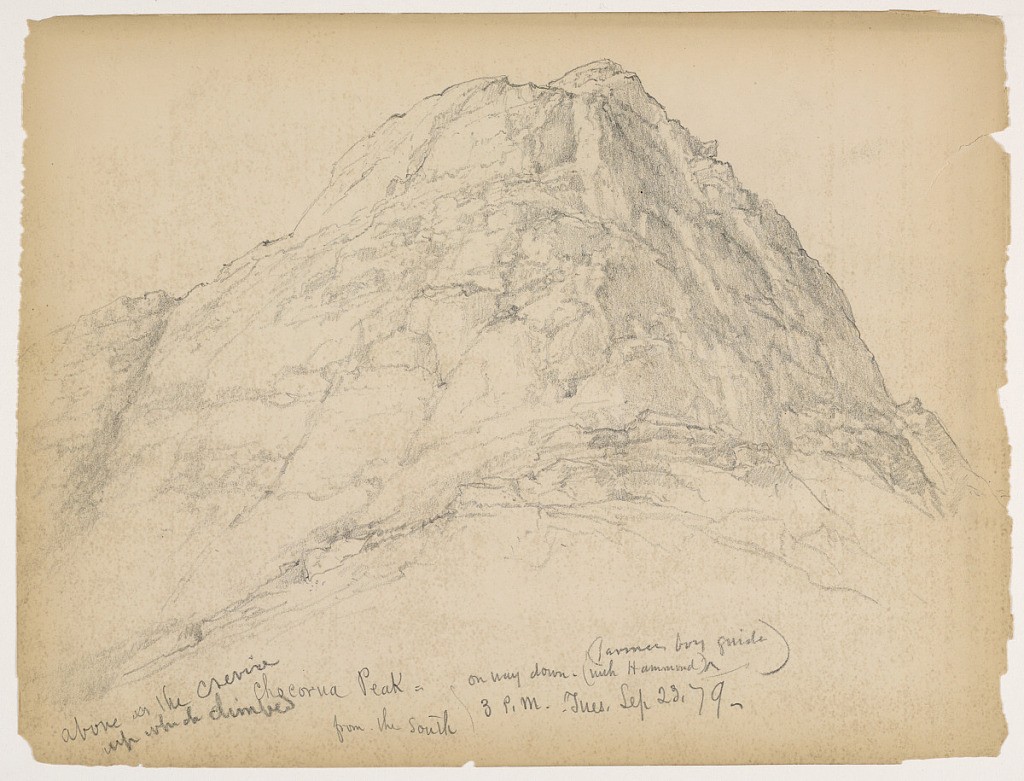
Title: Chocorua Peak from a South Shoulder
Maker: Daniel Huntington, American, 1816–1906
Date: September 23, 1879
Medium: Graphite on cream wove paper
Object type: Drawing
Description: Peak of a mountain with steep rock cliffs and note: on way down. Verso: Similar drawings, further from peak, with note: on the ascent.